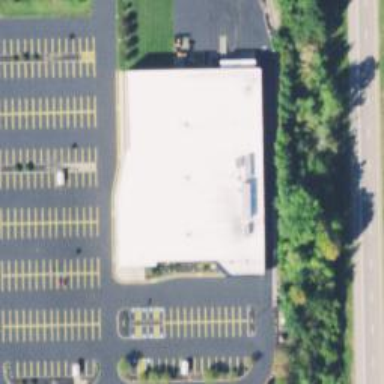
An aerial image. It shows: Supermarket located in building.